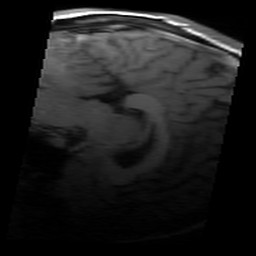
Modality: T1w
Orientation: sagittal